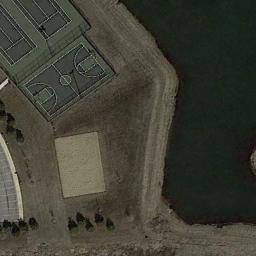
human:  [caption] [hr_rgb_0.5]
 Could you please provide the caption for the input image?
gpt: The basketball court on the bare land is next to the water .

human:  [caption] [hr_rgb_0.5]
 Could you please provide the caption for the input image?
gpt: A basketball court next to two badminton courts and a lake beside .

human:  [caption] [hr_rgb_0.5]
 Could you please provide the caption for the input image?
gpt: There are two basketball courts on the playground .

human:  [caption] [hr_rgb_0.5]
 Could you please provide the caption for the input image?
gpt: There is a basketball court on the open place next to water .

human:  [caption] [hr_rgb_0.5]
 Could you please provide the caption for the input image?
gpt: The badminton courts are next to the basketball court .